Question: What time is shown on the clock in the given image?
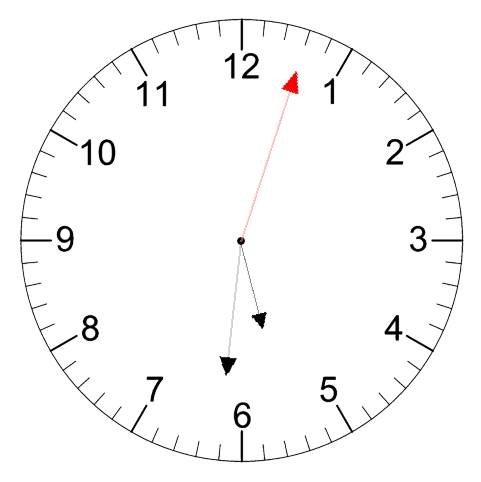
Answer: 05:31:03